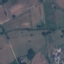
Land use / land cover: Pasture